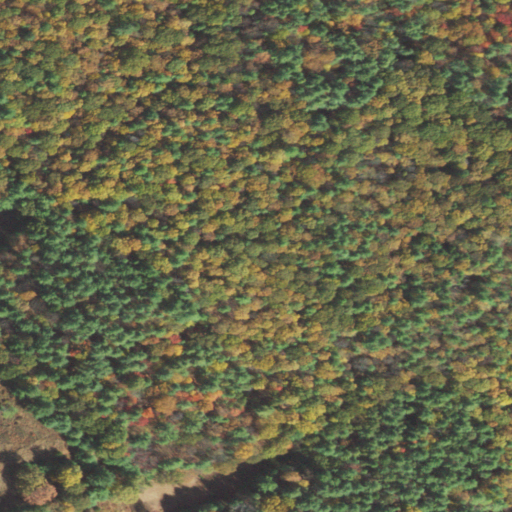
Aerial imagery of mountain in Pennsylvania named Pine Hill containing mixed forest, deciduous forest, evergreen forest, and pasture